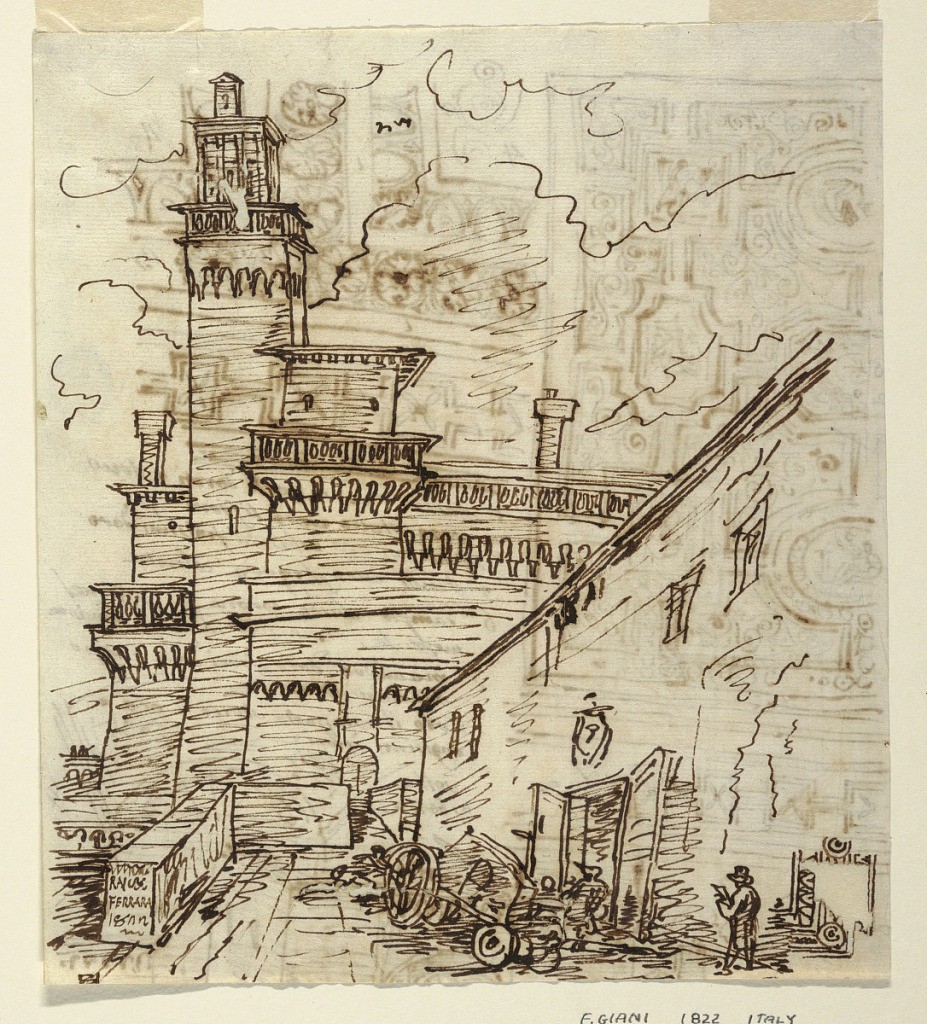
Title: Castello Estense, Ferrara
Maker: Felice Giani, Italian, 1758–1823
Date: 1822
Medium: Pen and bistre ink on paper
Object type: Drawing
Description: Vertical rectangle. Castle in background, broken down coach in foreground with figures standing nearby. Verso: details of architectural ceiling decoration, with indications as to how it should be colored: 1) fac[c]io doro (ground gold) 2) ovali donati e stucco (egg-shaped forms gold and stucco) 3) rose stucco e oro li fiori (roses in stucco and flowers in gold) 4) fondi azzurri robeschi finissimi doro (ground blue "robeschi" finest gold) 5) fondi doro figure colorite (ground gold, figures colored) 6) campo celeste corona di putti nel mezzo la divinita del spirito santo in campo chiarissimo (blue ground, garland of angels, in the middle holy ghost on light ground) 7) meandro doro fiori doro campo biancho stucco (meander gold, flowers gold, ground white stucco). Tutto il comparto stucco e oro e varissimi colori (the whole stucco, gold and finest colors). Volte a botta.